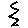
Label: zigzag